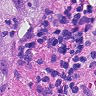
Metastatic tissue present: yes